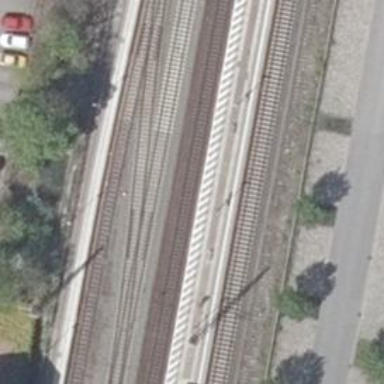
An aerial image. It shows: Electrified rail siding with contact line.